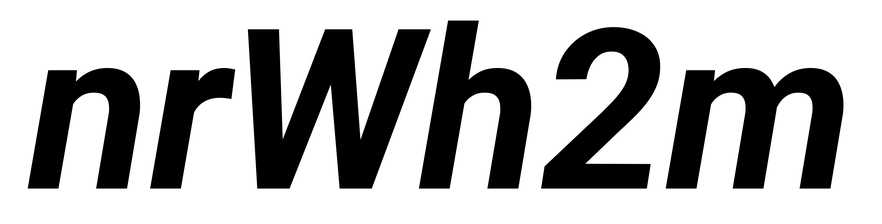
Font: Roboto-Italic_Bold_Italic